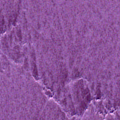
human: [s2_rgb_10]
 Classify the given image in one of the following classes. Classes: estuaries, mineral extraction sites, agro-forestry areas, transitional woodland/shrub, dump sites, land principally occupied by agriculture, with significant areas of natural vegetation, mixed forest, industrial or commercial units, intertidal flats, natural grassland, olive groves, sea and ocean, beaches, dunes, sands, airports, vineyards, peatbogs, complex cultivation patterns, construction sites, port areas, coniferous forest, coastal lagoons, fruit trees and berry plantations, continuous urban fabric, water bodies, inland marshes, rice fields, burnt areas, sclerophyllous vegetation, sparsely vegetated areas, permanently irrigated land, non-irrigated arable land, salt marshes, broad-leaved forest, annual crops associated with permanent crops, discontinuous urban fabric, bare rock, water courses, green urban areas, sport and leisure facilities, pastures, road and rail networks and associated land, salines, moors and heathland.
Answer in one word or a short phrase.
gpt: sea and ocean